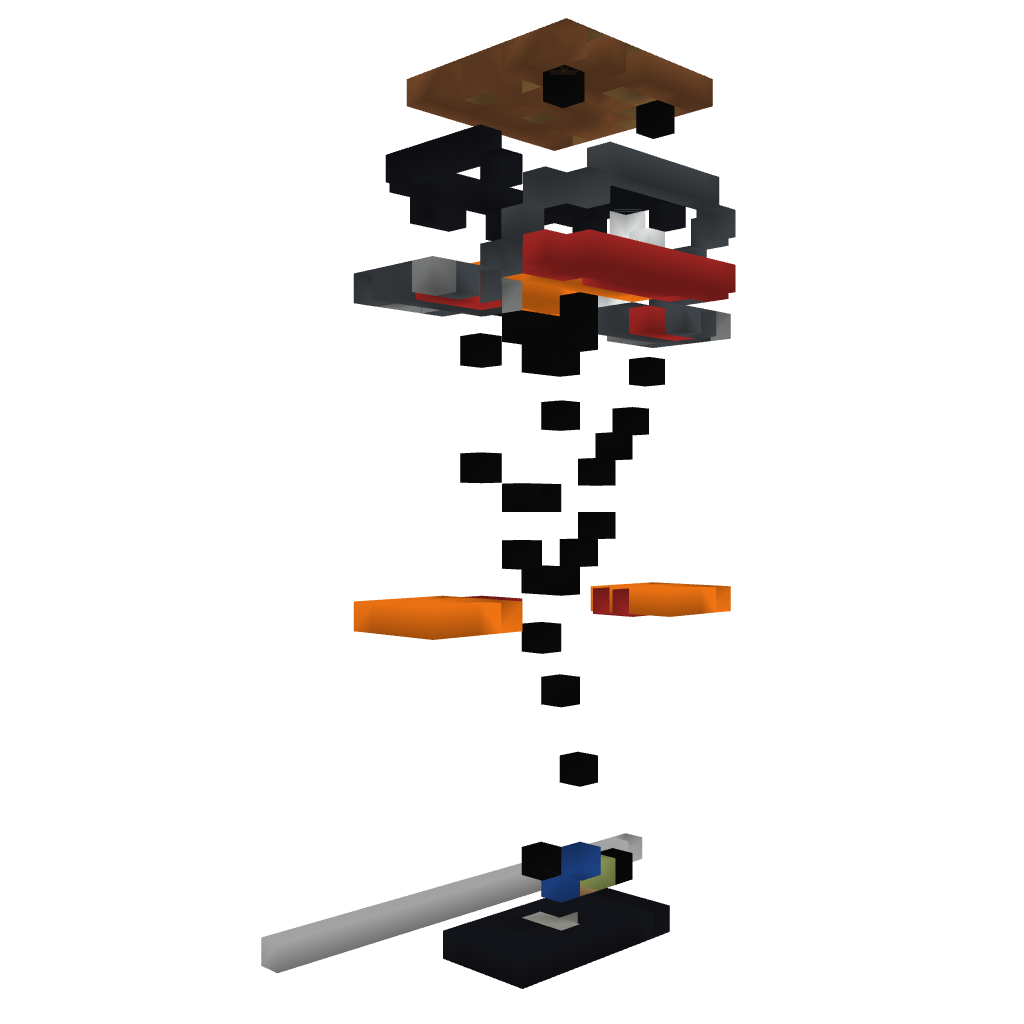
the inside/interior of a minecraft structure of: Zelthum